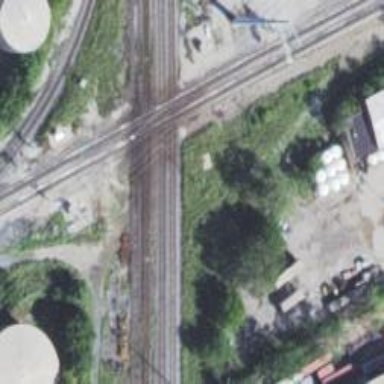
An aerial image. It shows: Abandoned railway.